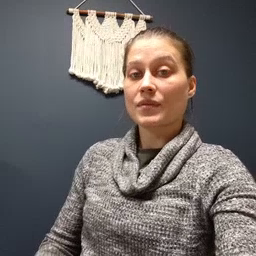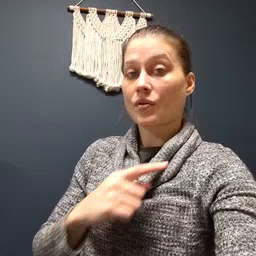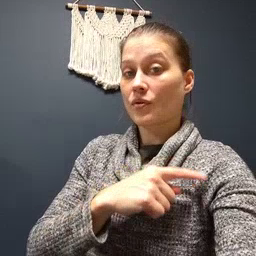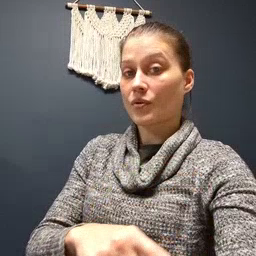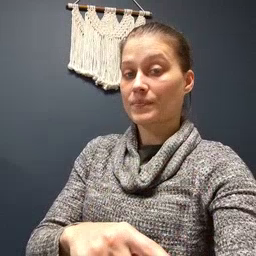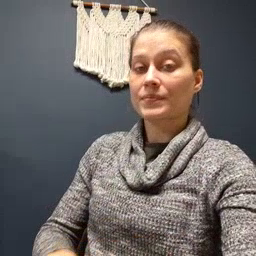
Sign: arm